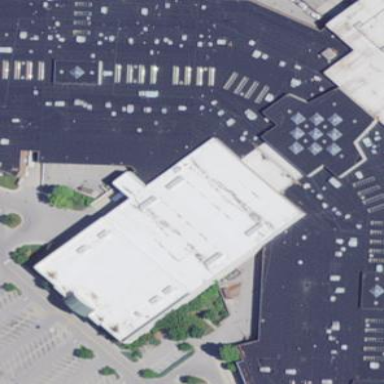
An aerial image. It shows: Department store building. It is part of larger structure.